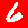
Digit: 6